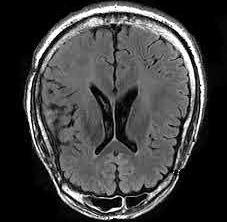
Label: notumor